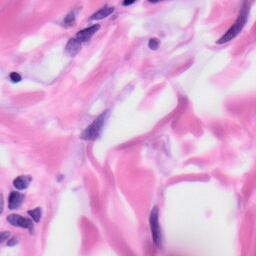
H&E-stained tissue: Skin